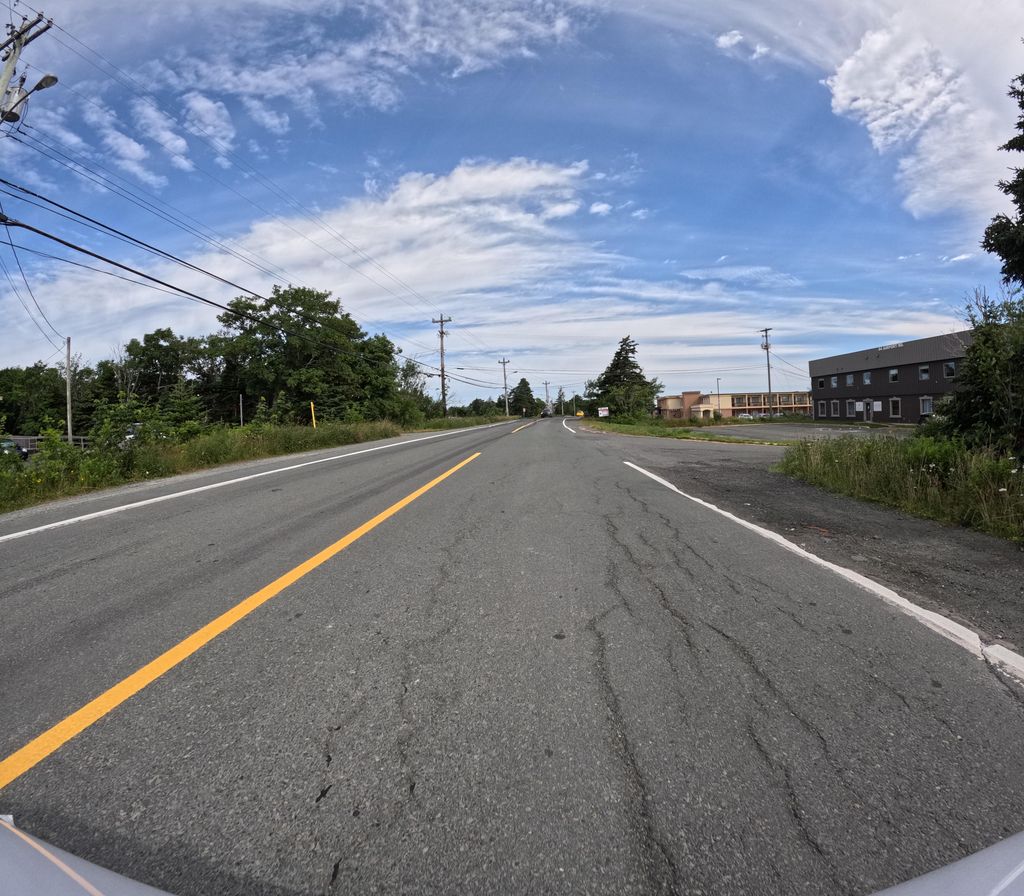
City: st_johns